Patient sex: M
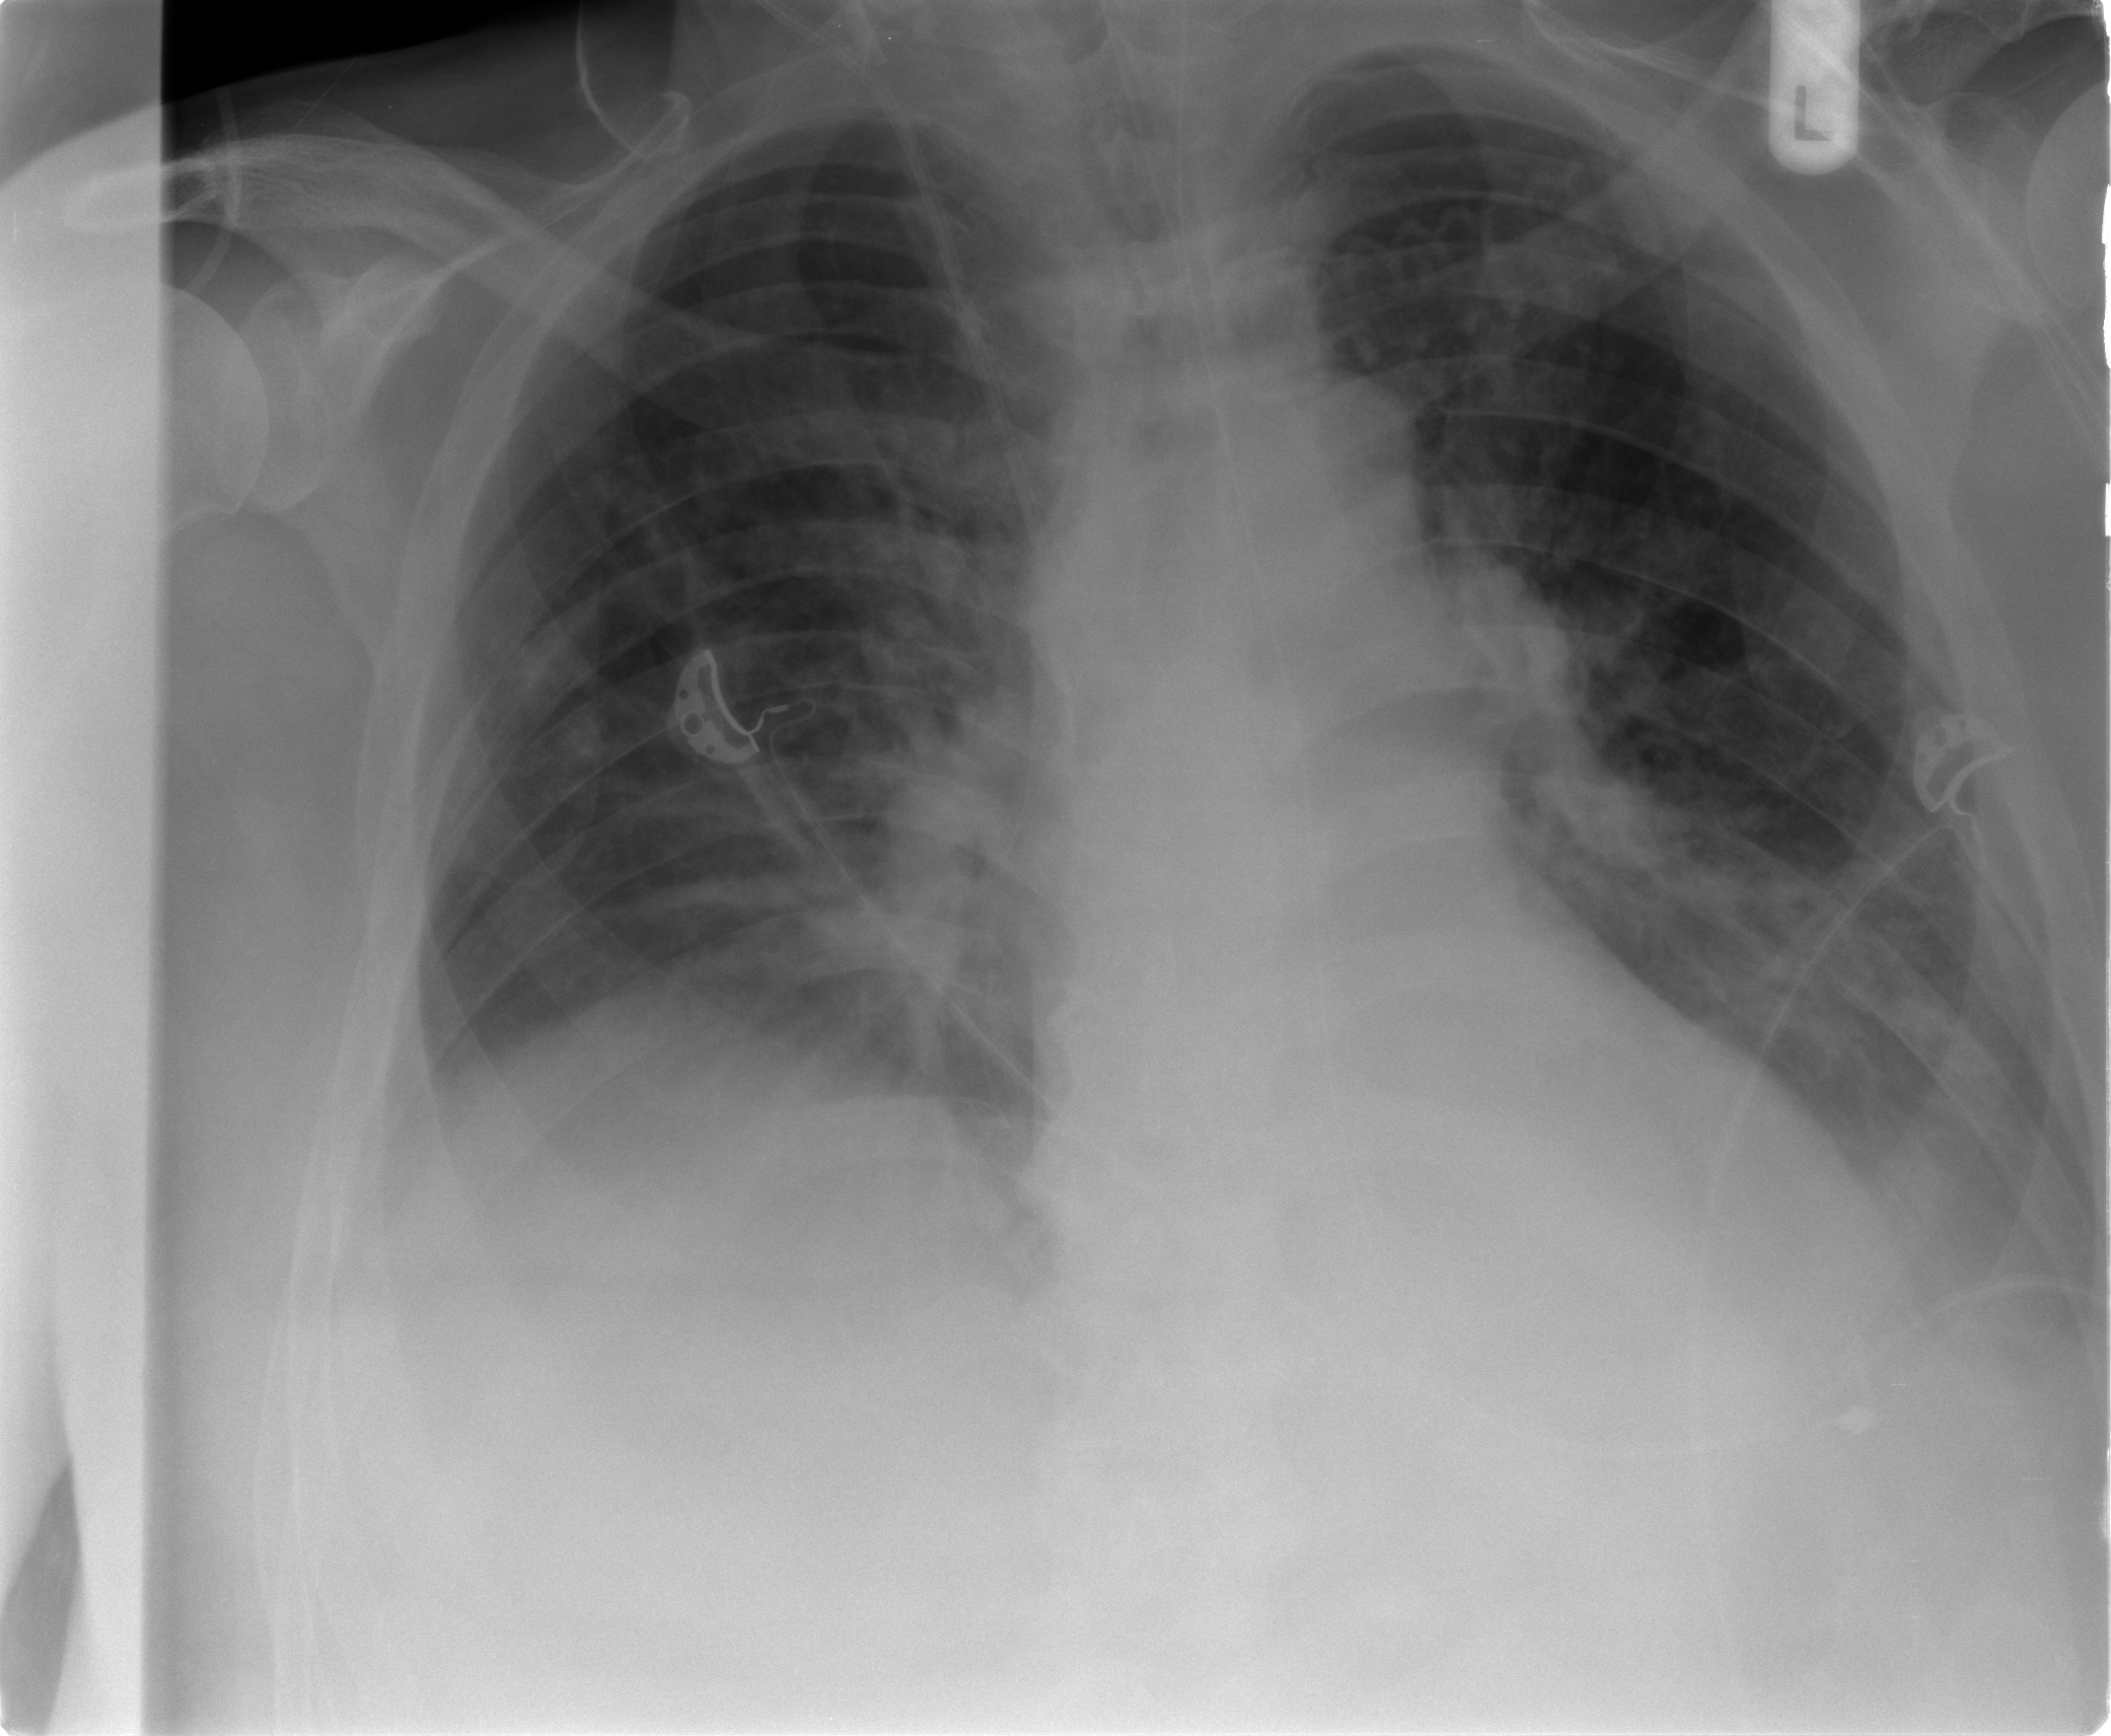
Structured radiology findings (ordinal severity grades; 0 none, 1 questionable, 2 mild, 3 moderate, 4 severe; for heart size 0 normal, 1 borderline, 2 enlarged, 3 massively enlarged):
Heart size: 0
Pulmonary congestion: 1
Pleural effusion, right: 1
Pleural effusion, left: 2
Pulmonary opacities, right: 1
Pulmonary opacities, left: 0
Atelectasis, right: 2
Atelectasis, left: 2